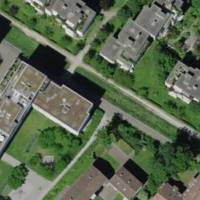
EUNIS habitat code: 54
Species observed at this site:
Erinaceus europaeus
Alopecurus pratensis
Anthoxanthum odoratum
Arrhenatherum elatius
Dactylis glomerata
Hedera helix